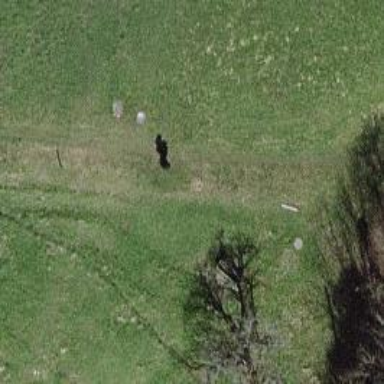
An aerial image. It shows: Path covered with grass.